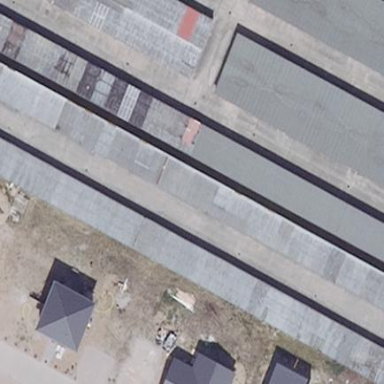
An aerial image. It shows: Group of garages.